Interaction volume radius: 10 \u00c5
Interaction volume height: 50 \u00c5
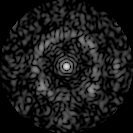
Disorder parameter: 0.6662